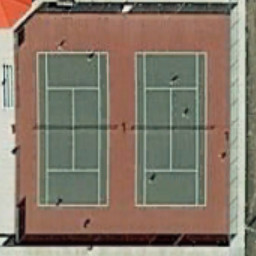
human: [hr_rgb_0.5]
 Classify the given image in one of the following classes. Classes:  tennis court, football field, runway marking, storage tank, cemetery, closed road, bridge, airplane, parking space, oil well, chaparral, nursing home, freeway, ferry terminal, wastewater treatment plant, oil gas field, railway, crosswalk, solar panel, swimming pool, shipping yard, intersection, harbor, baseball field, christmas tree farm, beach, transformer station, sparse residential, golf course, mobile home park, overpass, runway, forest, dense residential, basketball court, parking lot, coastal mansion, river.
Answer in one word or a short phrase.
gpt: tennis court